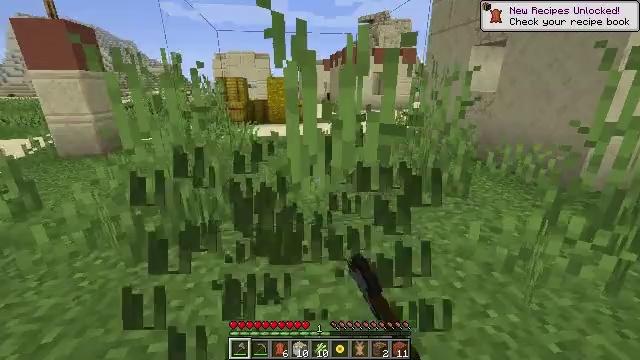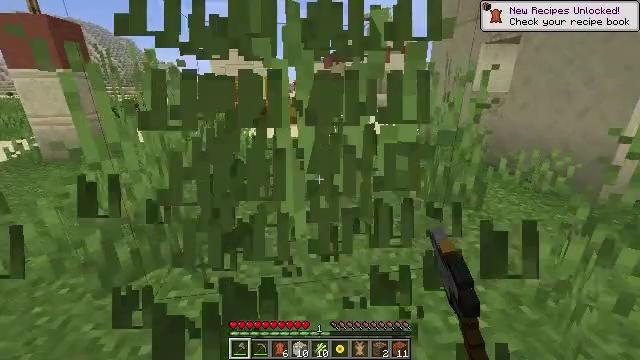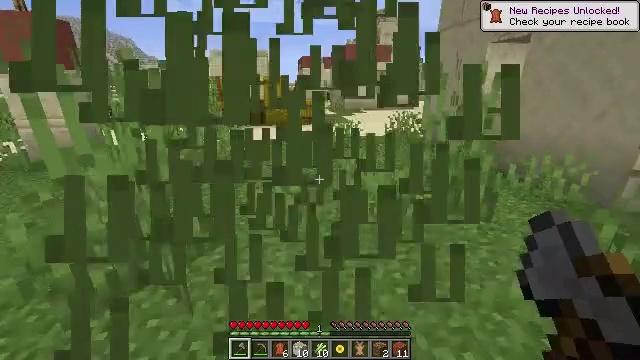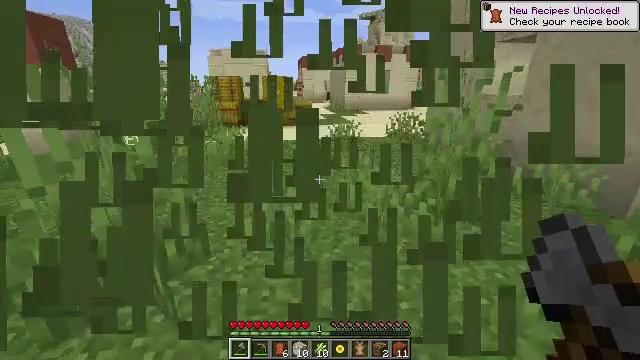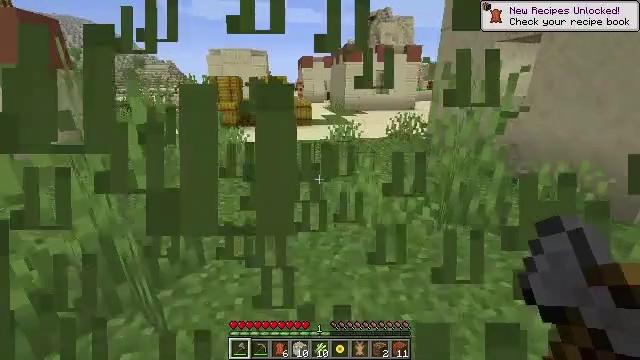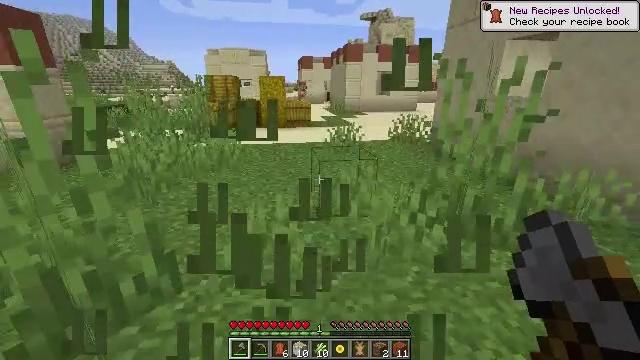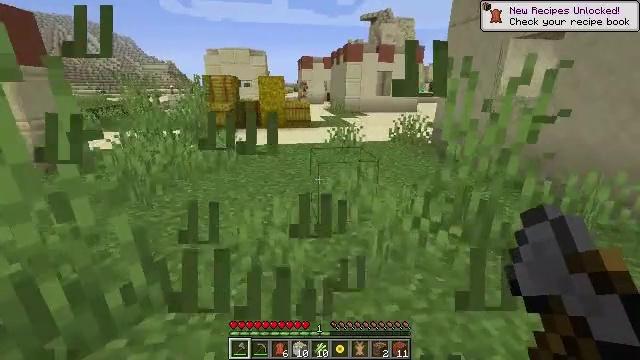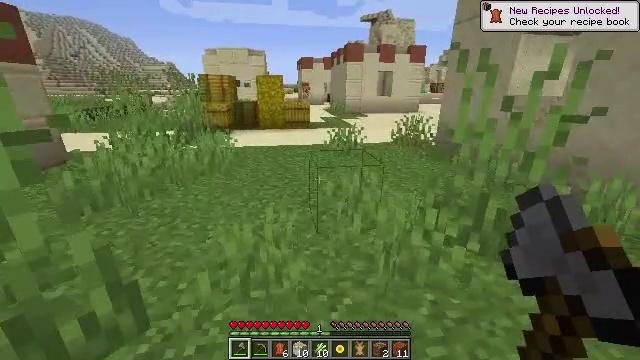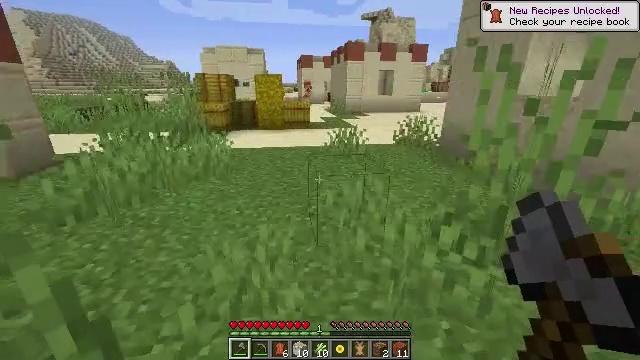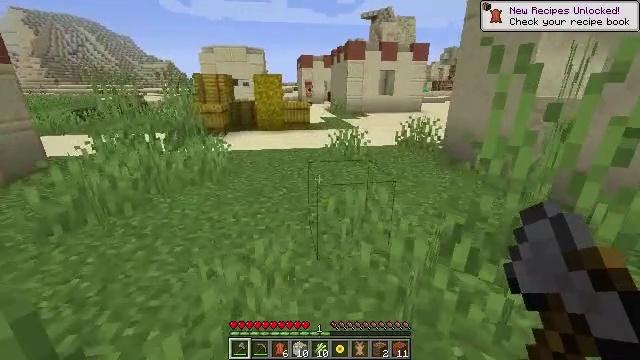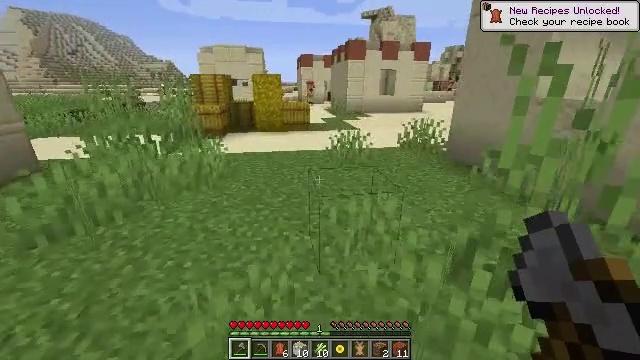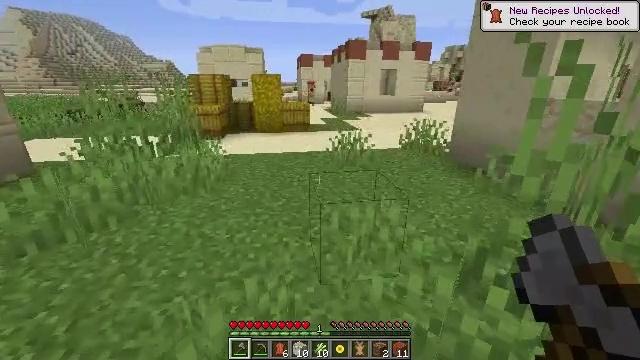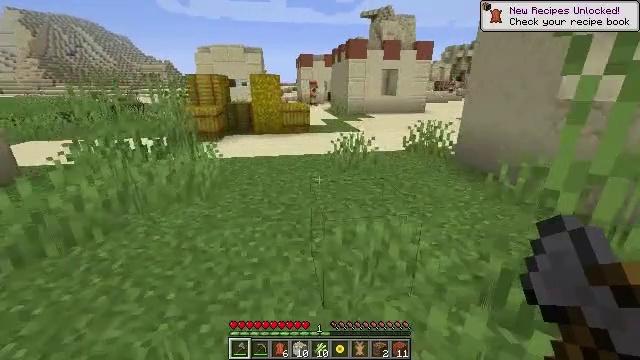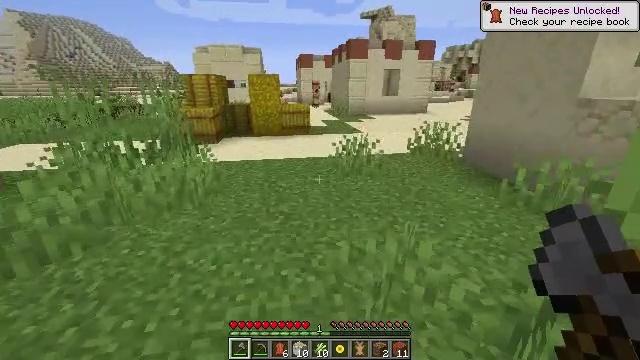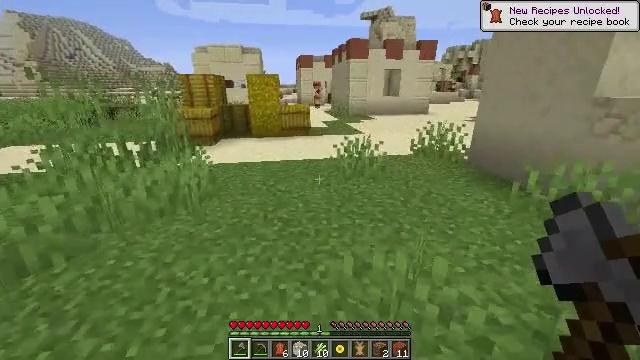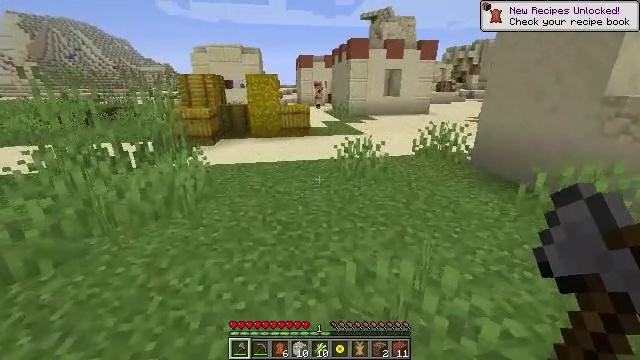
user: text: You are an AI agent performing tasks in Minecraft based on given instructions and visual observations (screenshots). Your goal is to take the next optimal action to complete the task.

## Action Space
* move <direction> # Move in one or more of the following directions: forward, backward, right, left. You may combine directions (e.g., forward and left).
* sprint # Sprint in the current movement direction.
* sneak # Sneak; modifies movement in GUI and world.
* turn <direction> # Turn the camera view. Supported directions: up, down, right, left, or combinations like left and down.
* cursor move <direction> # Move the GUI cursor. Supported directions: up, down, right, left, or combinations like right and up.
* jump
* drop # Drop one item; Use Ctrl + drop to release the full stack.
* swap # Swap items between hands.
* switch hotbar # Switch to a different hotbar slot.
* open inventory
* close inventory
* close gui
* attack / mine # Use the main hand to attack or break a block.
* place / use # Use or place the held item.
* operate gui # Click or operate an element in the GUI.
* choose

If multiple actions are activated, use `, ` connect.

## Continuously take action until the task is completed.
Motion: motion action
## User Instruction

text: craft item air
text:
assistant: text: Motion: move forward
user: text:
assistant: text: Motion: move forward
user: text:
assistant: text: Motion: move forward
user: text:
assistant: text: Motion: move forward
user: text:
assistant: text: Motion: move forward
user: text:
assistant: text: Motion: move forward
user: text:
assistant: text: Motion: move forward
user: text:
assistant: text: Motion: move forward
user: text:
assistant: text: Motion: move forward
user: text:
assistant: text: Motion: move forward
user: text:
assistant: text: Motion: move forward
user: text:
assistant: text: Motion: move forward
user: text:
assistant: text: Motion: move forward
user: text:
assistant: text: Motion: move forward
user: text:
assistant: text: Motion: move forward
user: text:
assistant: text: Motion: move forward
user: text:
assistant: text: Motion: move forward
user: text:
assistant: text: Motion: move forward
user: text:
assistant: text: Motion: move forward
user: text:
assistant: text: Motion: move forward
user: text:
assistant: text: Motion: move forward, turn right
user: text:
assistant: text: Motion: move forward, turn right and up
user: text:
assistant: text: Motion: move forward, turn right
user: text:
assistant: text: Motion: move forward, turn right
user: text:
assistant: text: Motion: move forward
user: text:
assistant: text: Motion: move forward
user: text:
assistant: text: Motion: move forward
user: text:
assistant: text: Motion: move forward and move left
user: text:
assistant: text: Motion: move forward and move left
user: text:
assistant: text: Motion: move forward and move left